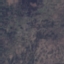
Label: HerbaceousVegetation